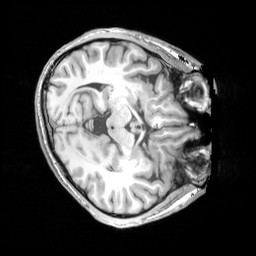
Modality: T1w
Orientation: axial
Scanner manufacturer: siemens
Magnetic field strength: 3 T
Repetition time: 2.53 s
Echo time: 0.00326 s